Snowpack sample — Loveland Pass, Silver Plume, Colorado, USA (1/12/25, 11:40 AM MST)
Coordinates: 39.66, -105.88
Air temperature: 7 °F
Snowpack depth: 140 cm
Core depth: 10 cm
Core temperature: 41 °F
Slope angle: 11°, slope face: 30°
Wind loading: high
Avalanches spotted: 2
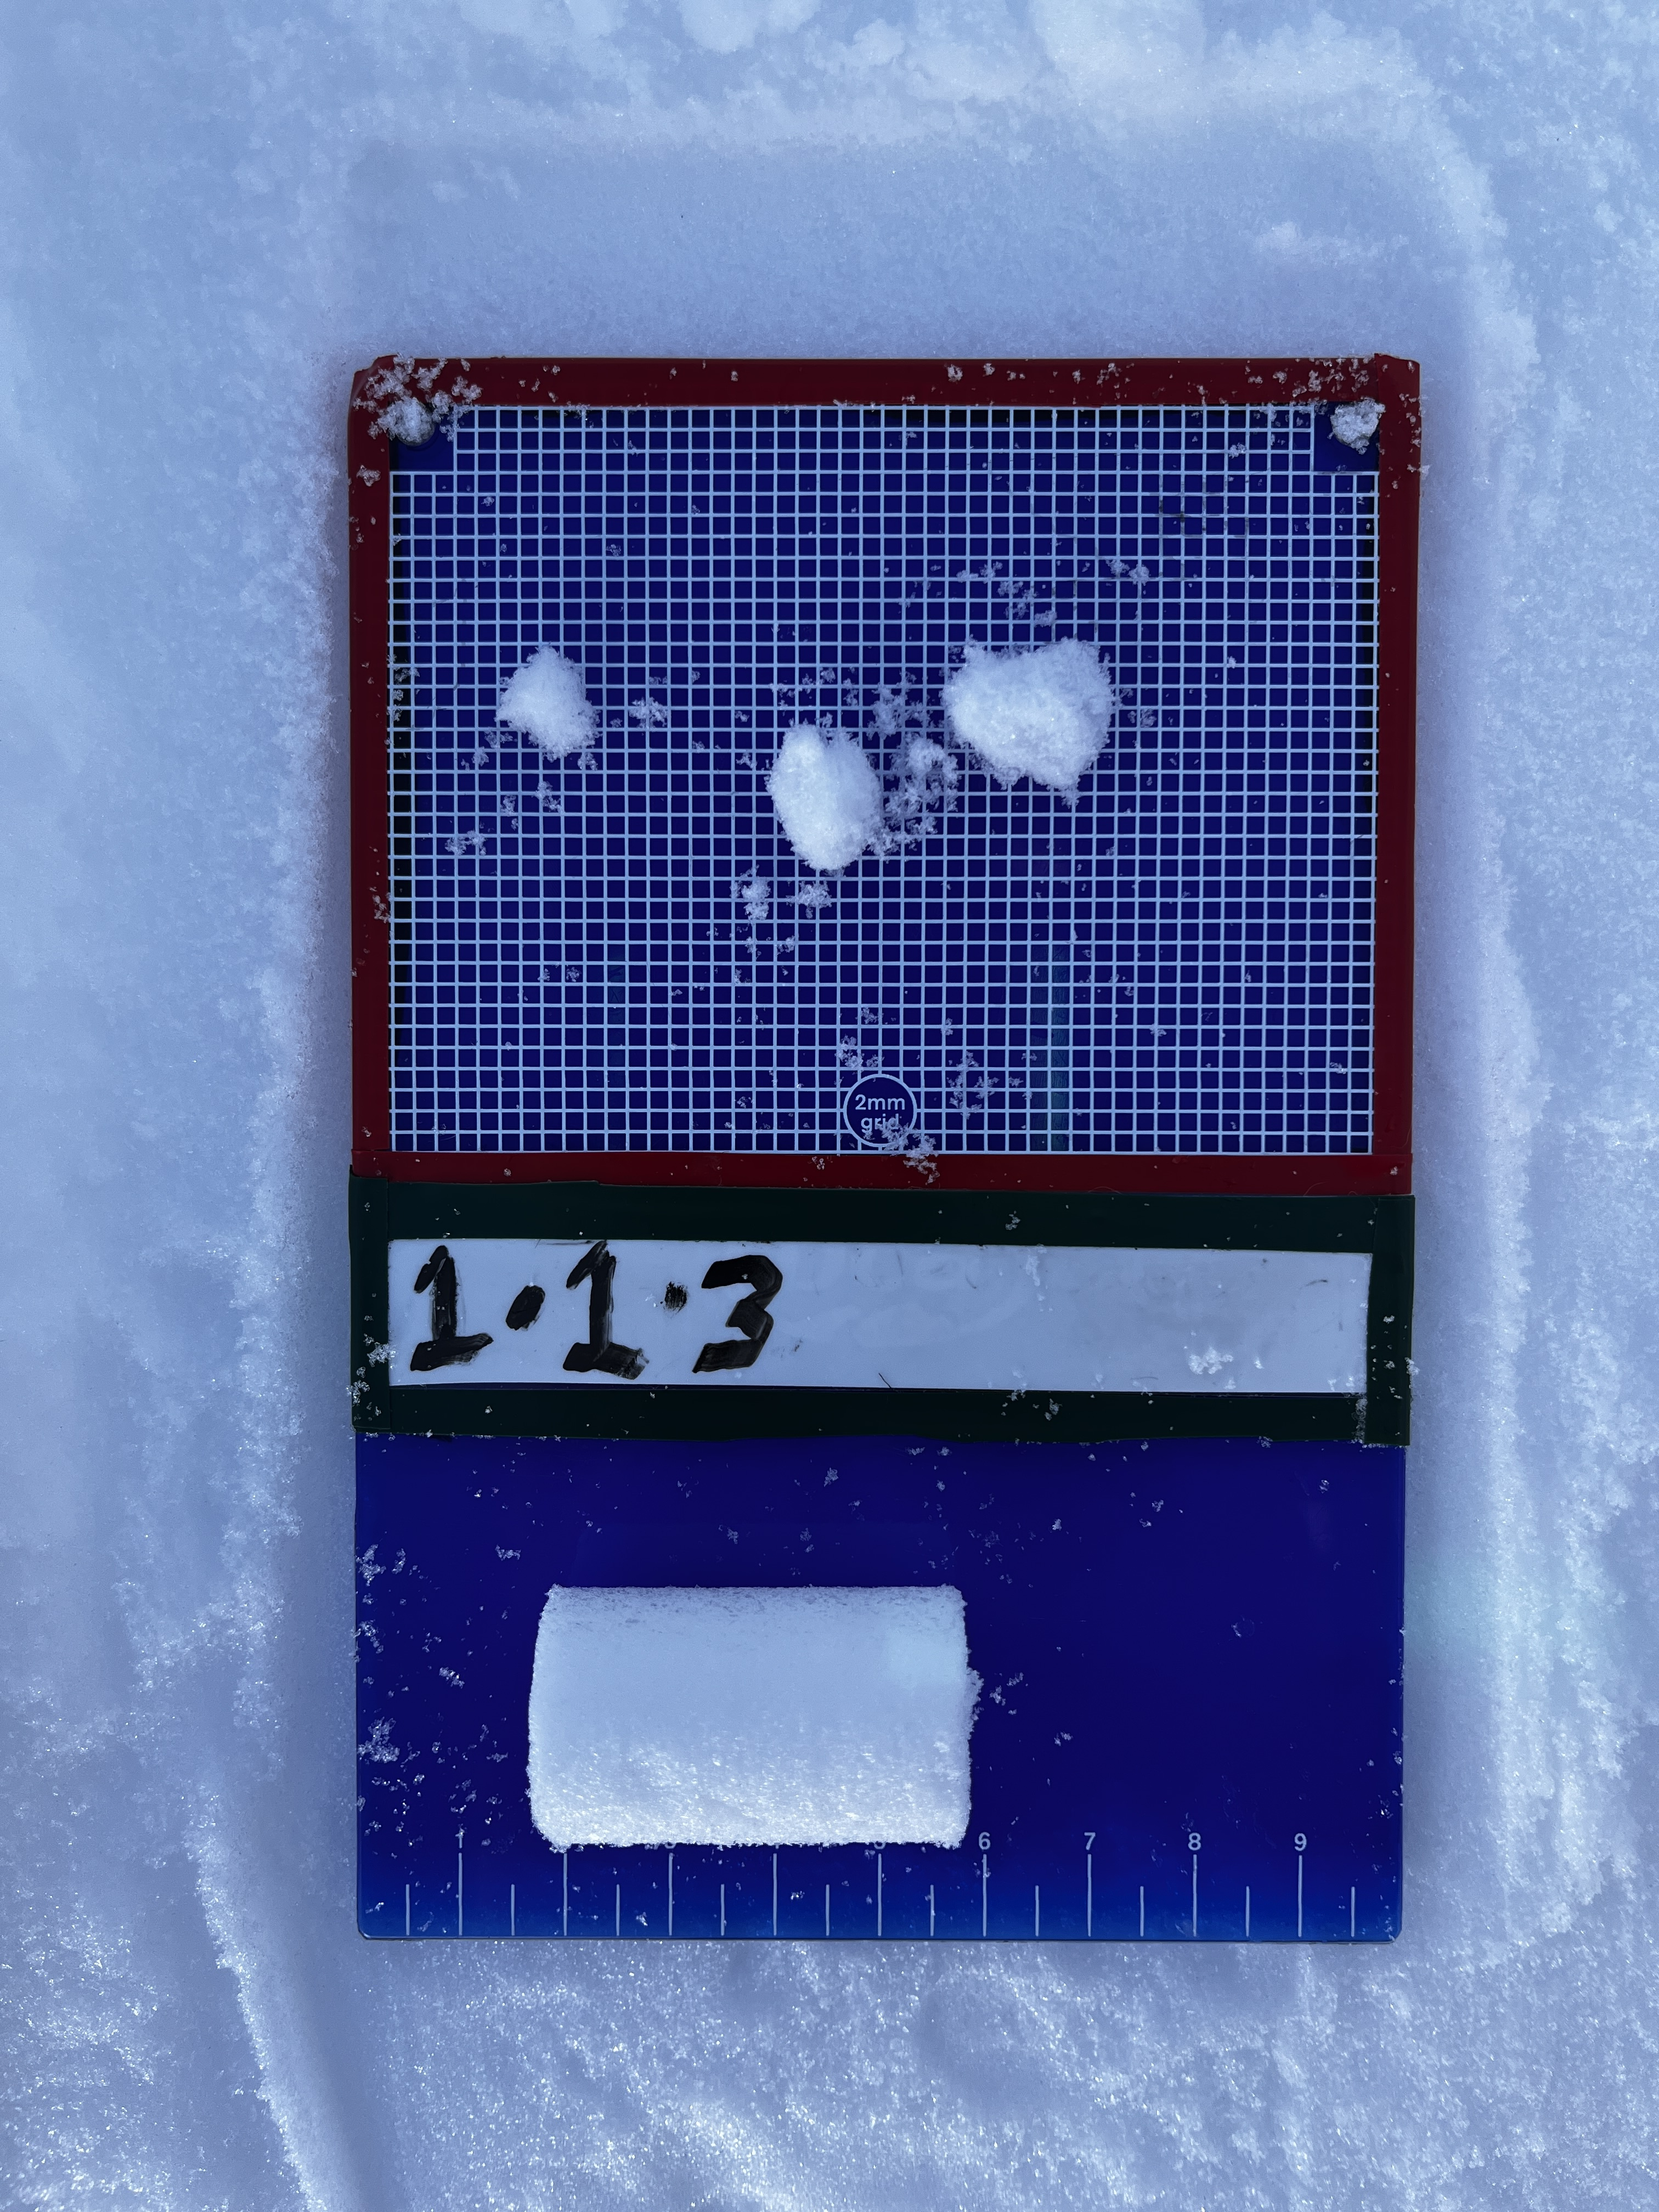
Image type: crystal_card
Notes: Pilot using slightly modified coring method that took too large segment for snow profile picturing, advised not to use in higher level models. Two avalanche on south face nearby, partially cloudy with light snow in the last 24 hours. Lots of wind loading on eastern features.